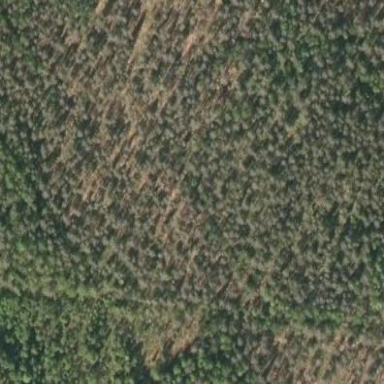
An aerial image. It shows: Woodland with needle-leaved trees.